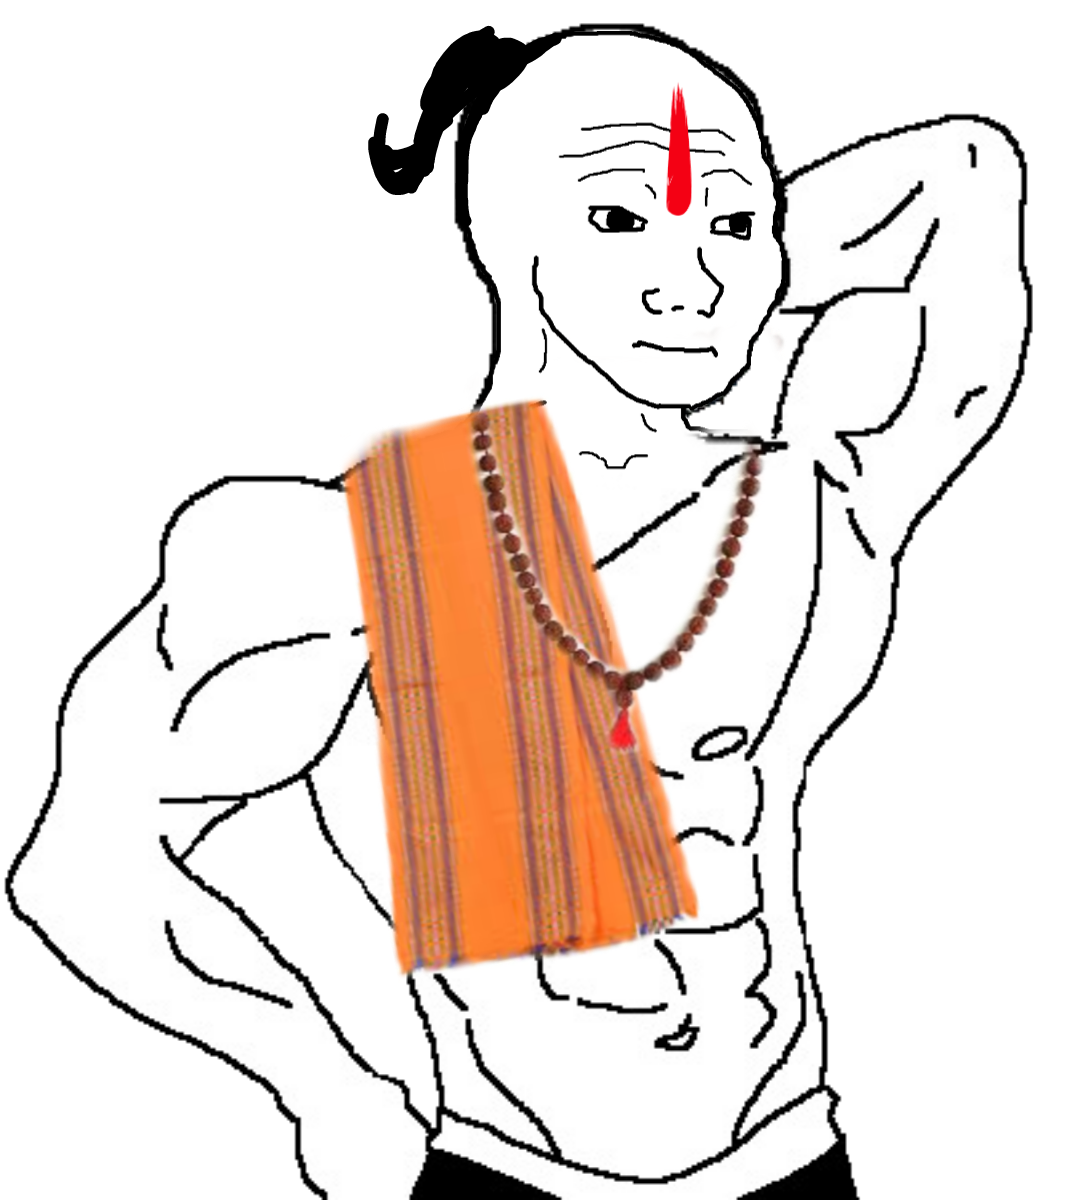
Label: 5_Stronkjak